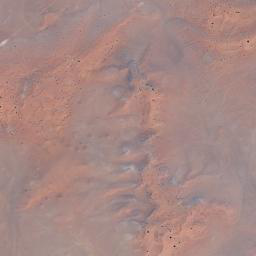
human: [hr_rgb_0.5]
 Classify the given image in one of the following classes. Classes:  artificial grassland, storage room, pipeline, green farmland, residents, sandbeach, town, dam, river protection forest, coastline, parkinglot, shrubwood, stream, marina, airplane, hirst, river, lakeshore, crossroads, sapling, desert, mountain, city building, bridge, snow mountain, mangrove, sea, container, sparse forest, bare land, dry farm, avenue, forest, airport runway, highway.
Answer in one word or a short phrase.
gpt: desert